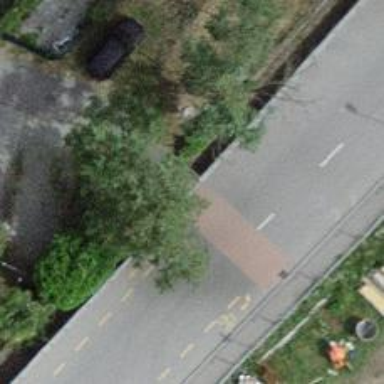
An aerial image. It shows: Cycleway bridge with asphalt surface.